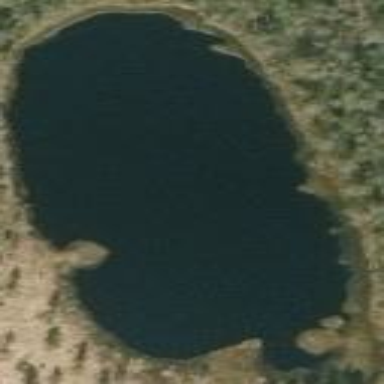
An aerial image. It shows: Beautiful lake surrounded by nature.